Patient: sex M, age 65
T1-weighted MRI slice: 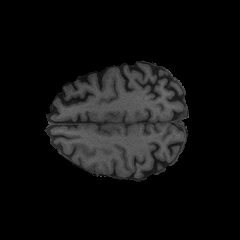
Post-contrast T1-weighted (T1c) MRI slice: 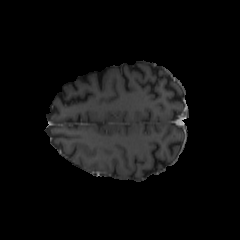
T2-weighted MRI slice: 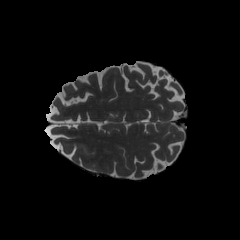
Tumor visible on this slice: no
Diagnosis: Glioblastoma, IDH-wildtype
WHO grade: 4